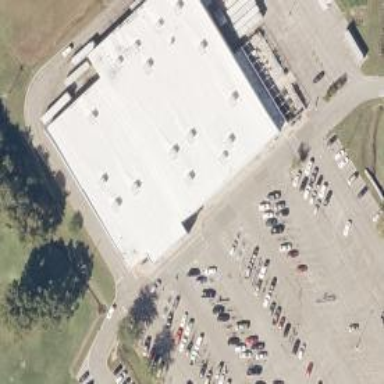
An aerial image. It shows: Supermarket building.